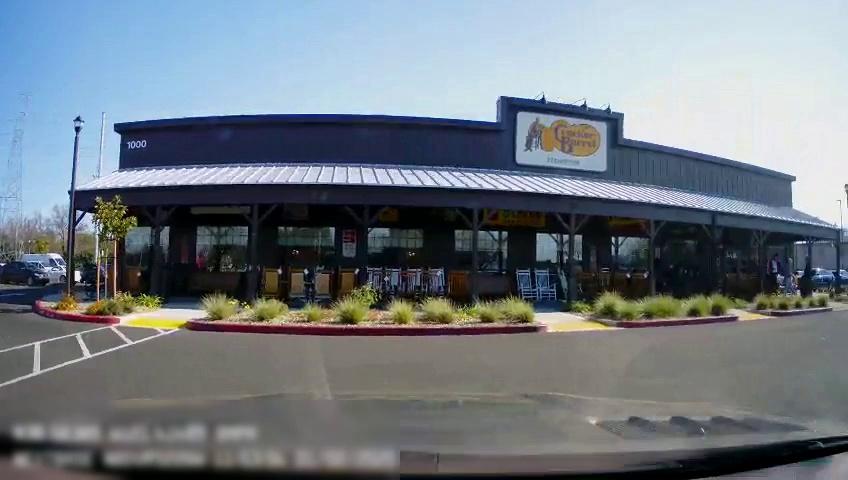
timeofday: Day
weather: Sunny
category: Drivable Space
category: Vehicles | Car
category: Vehicles | Van
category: Vehicles | Car
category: Vehicles | Car
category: Pedestrians
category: Pedestrians